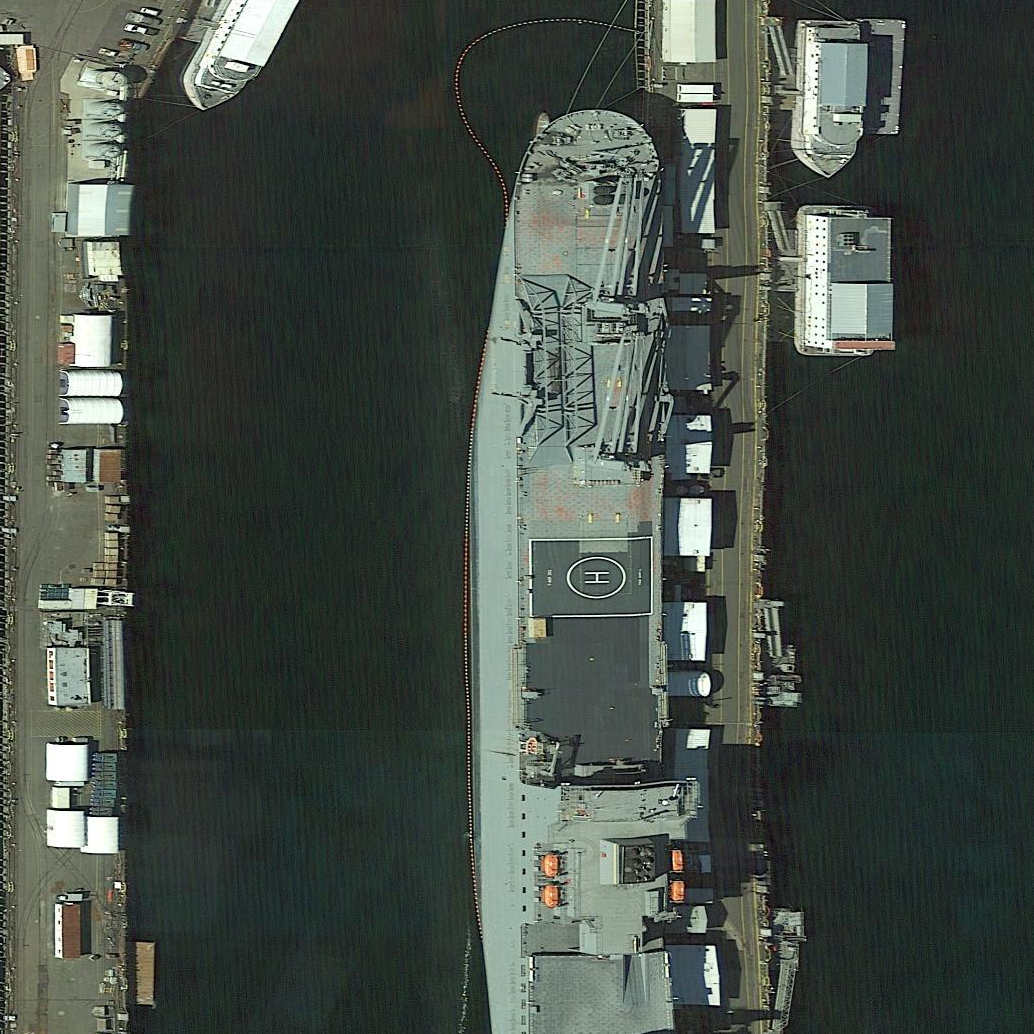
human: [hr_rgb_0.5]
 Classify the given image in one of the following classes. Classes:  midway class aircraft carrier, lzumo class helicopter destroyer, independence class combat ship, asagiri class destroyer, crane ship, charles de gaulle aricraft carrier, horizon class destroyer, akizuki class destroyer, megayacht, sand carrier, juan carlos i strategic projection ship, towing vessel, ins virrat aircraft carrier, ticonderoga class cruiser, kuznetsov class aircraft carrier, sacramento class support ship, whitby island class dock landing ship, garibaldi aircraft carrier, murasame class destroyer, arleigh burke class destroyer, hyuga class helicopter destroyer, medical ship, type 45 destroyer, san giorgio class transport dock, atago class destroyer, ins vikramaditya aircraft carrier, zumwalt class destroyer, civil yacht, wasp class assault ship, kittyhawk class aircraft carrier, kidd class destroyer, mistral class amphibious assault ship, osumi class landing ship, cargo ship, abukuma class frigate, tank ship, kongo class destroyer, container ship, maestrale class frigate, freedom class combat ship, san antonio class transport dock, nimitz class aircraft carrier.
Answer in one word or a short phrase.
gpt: Crane ship